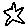
Label: star